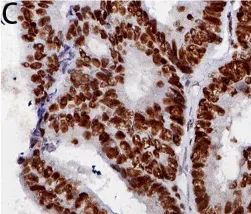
Histopathological findings of rectal mass. ; MLH1.
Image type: pathology (immunostaining)